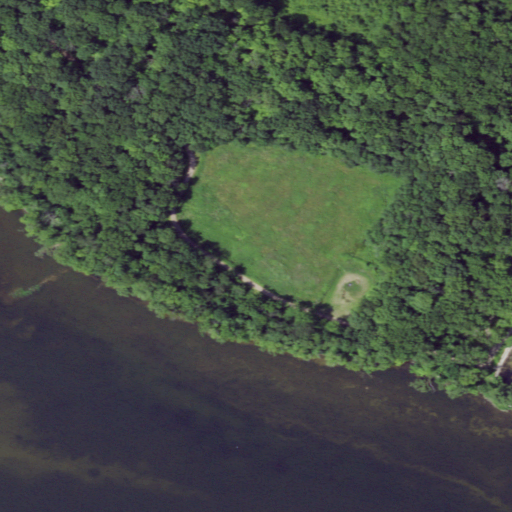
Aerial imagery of cape in New York named Phillips Point containing open water, deciduous forest, woody wetlands, open development, and grassland